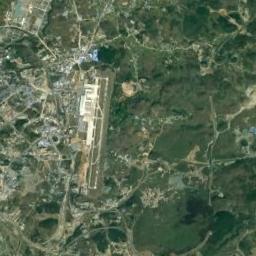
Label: airport